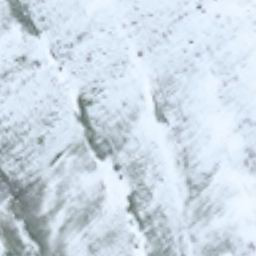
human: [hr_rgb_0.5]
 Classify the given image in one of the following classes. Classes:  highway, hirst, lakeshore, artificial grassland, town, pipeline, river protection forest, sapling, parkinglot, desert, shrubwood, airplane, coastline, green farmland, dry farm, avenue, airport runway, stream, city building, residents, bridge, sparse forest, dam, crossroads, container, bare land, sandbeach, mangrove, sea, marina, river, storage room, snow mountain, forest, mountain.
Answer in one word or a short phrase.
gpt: snow mountain